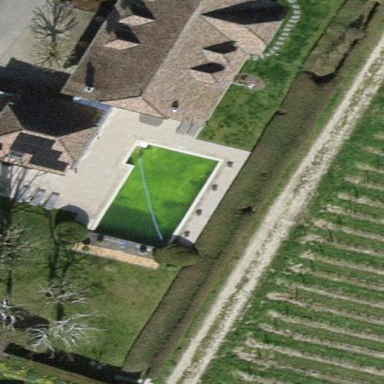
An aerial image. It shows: Swimming pool located in leisure land.